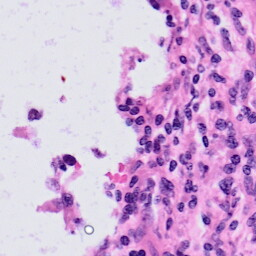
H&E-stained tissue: Skin